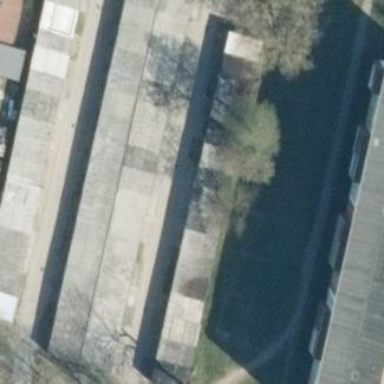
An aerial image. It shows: Group of garages.